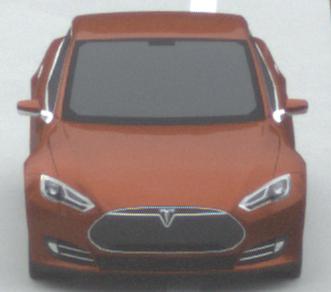
Make: Tesla
Model: Model S 60
Detailed model: Model S
Model produced from: 2013/10
Model produced until: 2014/10
Doors: 5
Color: orange
Road condition: dry road
Daytime: morning or afternoon
Contrast: low contrast